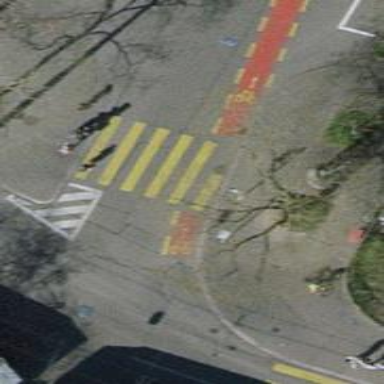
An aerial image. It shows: Kerb serving as barrier.